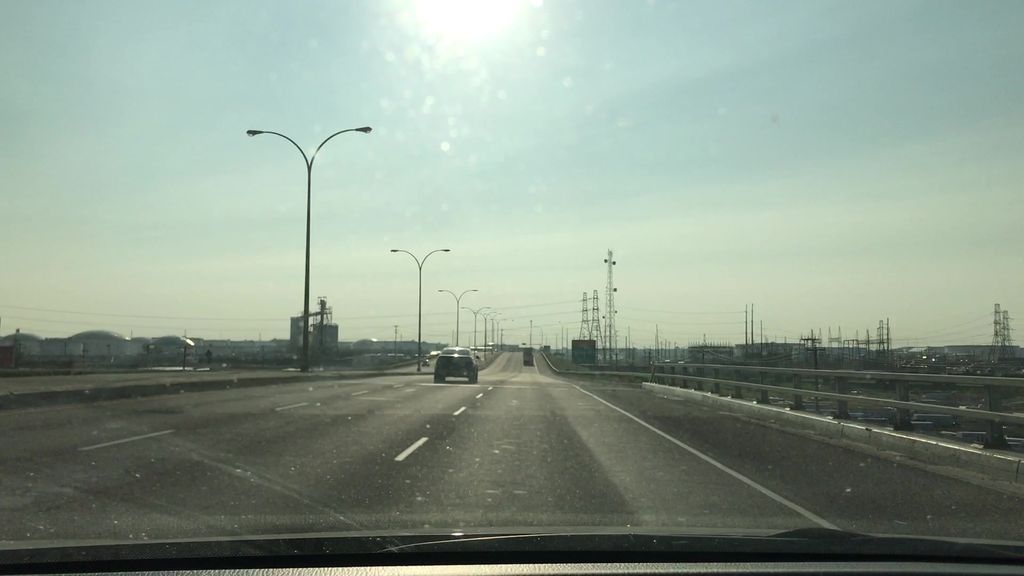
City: edmonton